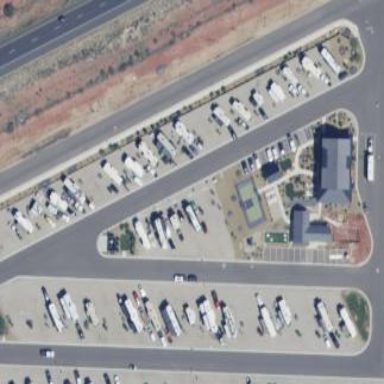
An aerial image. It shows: Caravan site with sanitary dump station for travelers.